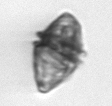
Label: Kryptoperidinium_triquetrum